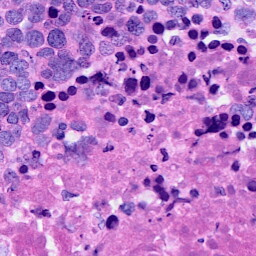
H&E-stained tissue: Ovarian